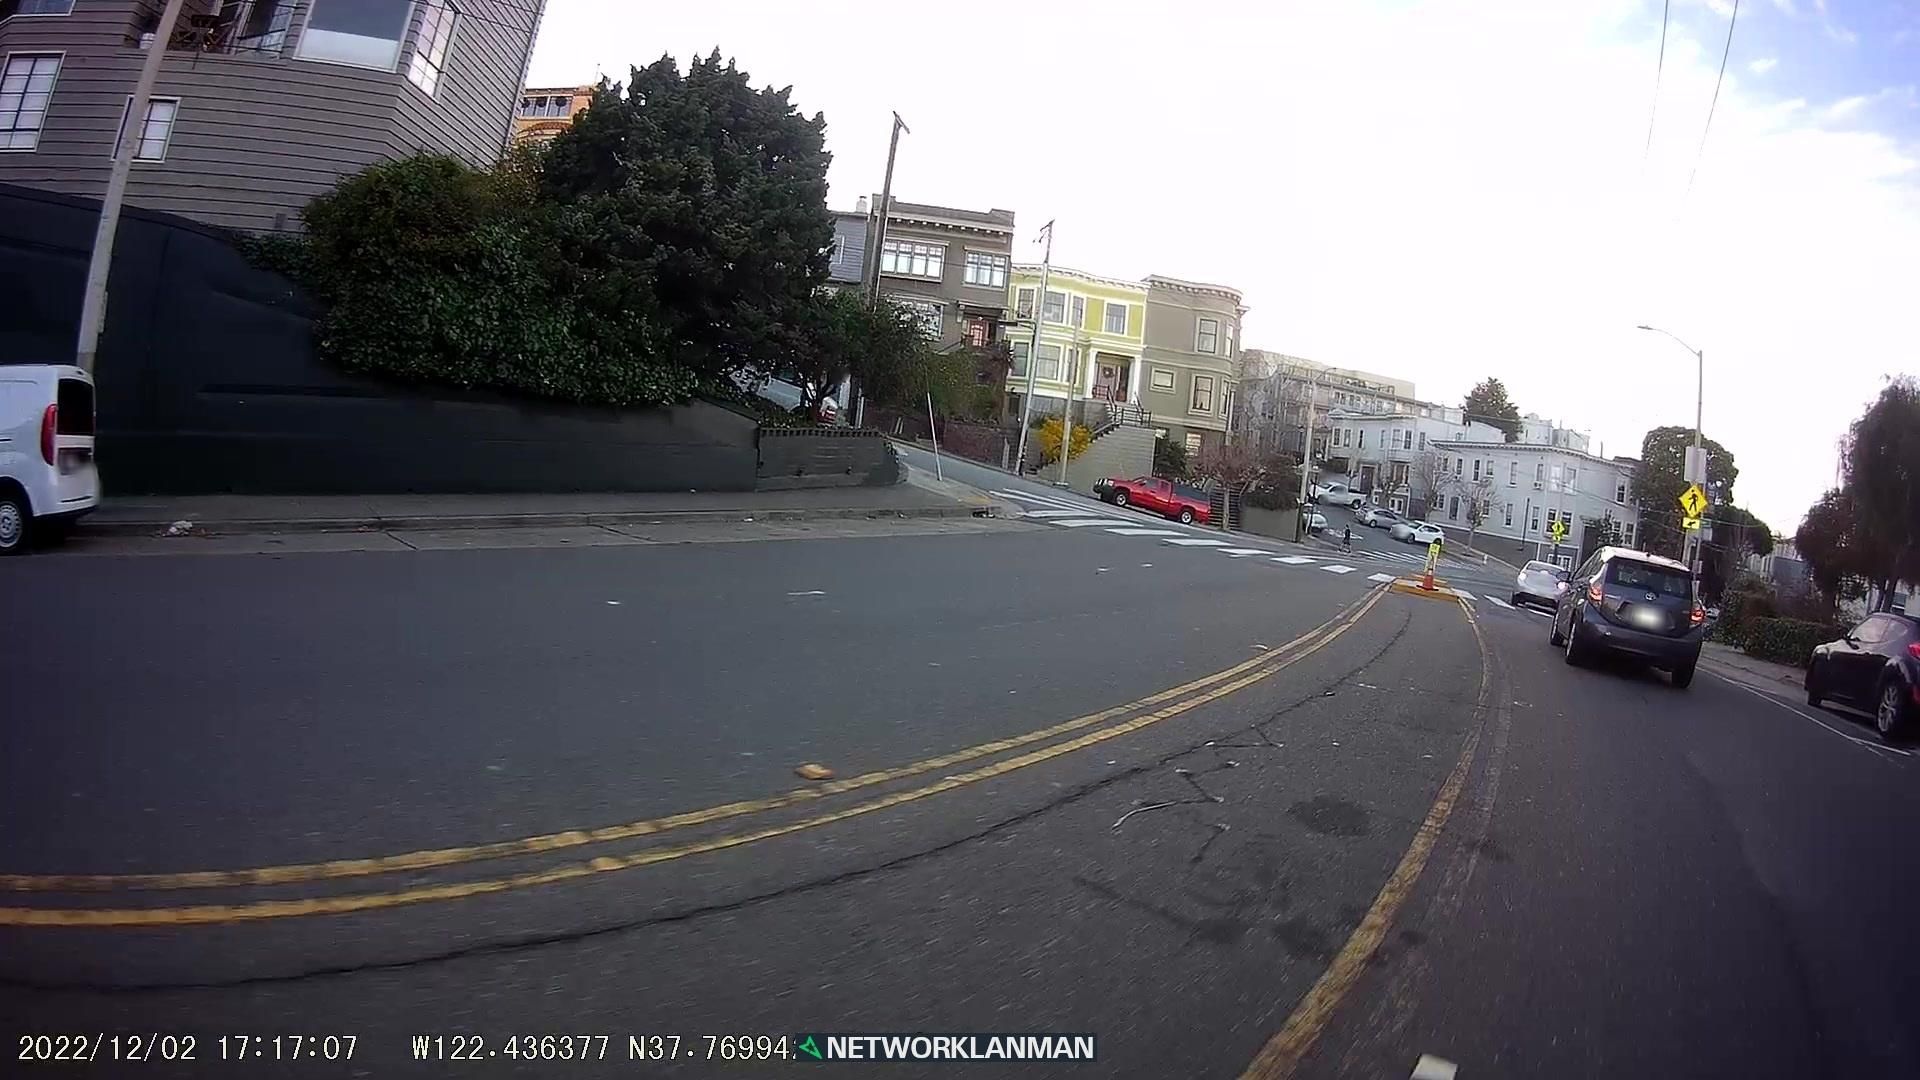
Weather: clear
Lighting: day
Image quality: good
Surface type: driving surface
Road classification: secondary
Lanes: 3
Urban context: urban centre
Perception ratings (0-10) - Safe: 4.36, Lively: 7.91, Beautiful: 7.59, Boring: 1.14, Depressing: 4.08, Wealthy: 5.69